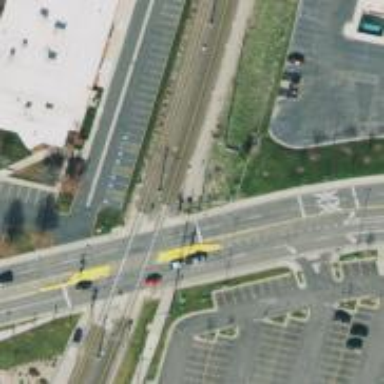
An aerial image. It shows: Railway crossing.